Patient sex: M
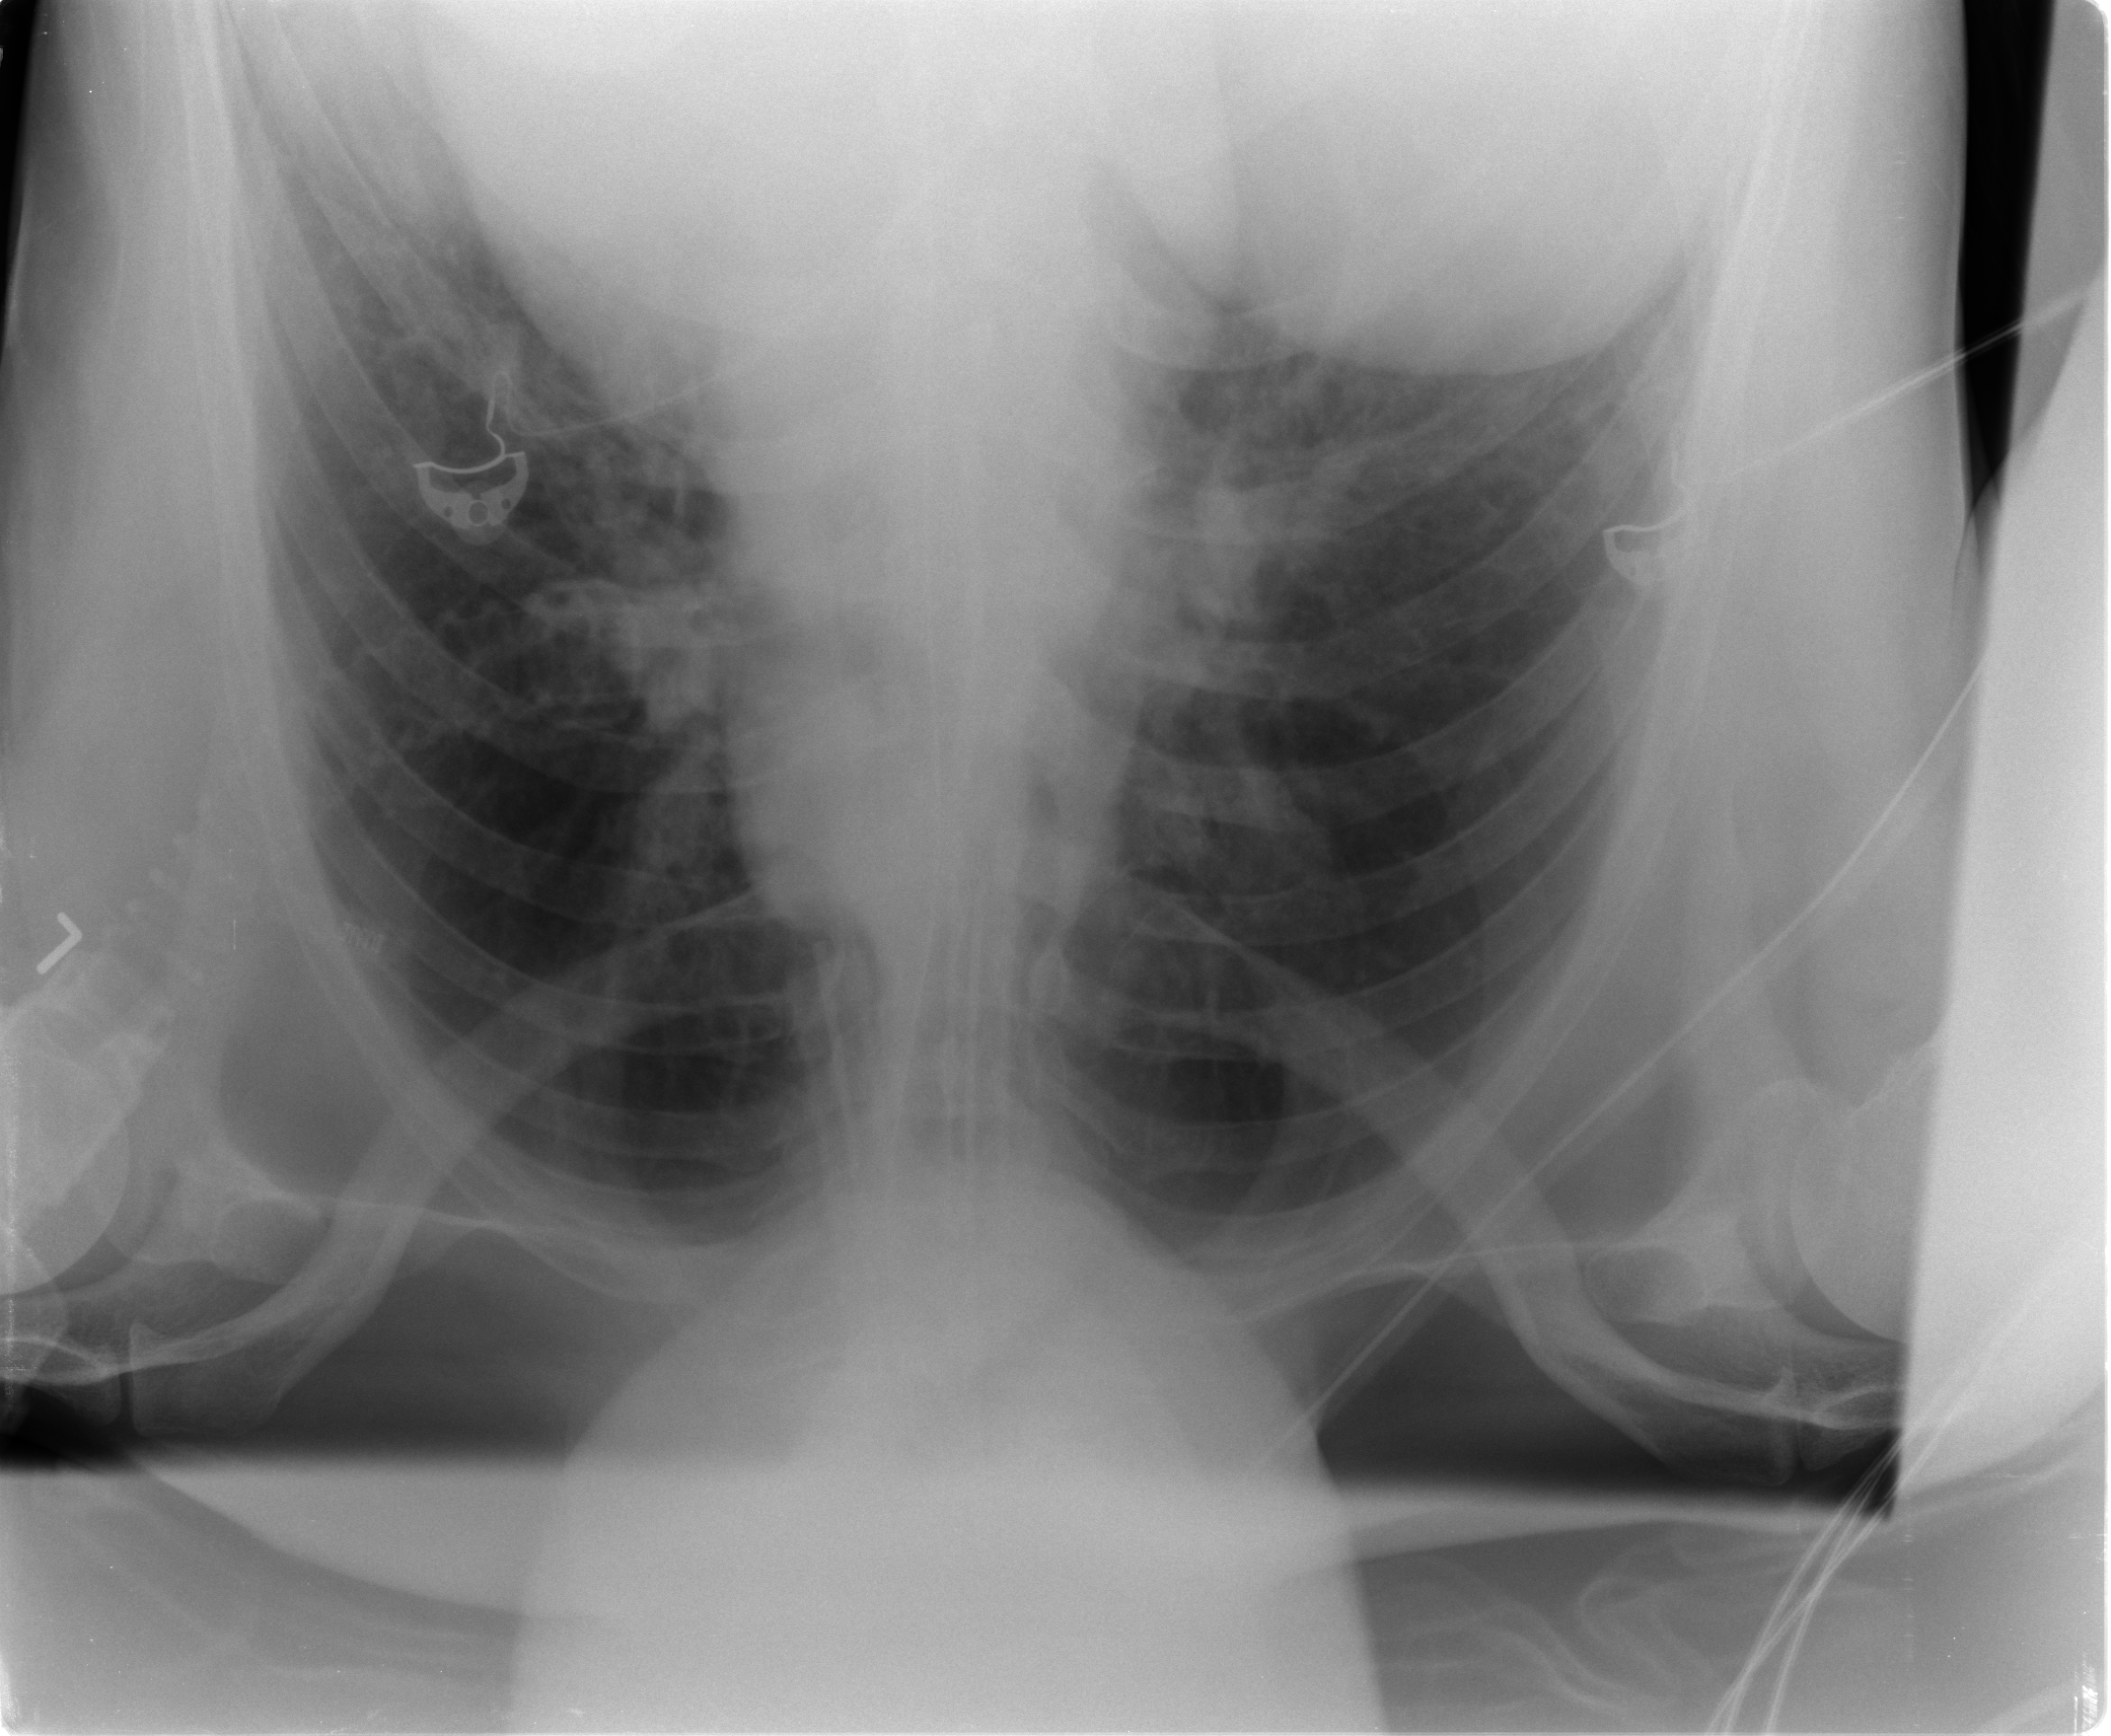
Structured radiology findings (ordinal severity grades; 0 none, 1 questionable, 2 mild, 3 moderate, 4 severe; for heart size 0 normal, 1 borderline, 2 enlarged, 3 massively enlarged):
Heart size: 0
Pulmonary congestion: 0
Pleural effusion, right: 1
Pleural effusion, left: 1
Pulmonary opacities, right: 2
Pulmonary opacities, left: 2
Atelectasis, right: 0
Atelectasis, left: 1